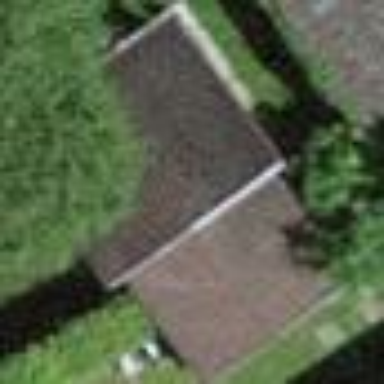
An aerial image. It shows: Shed building.